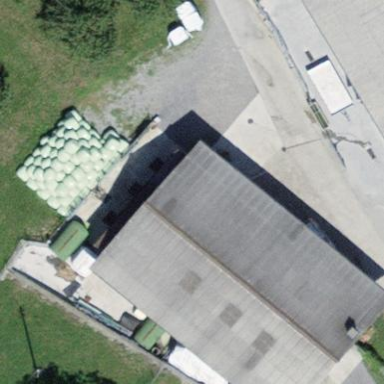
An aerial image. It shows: Barn.